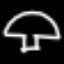
Label: mushroom